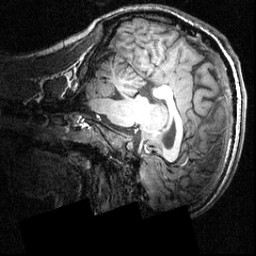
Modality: T1w
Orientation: sagittal
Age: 19
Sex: male
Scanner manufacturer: siemens
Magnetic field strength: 3.951 T
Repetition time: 1.5 s
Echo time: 0.00335 s